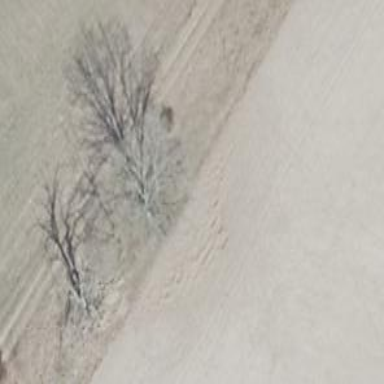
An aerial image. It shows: Row of trees in natural setting.